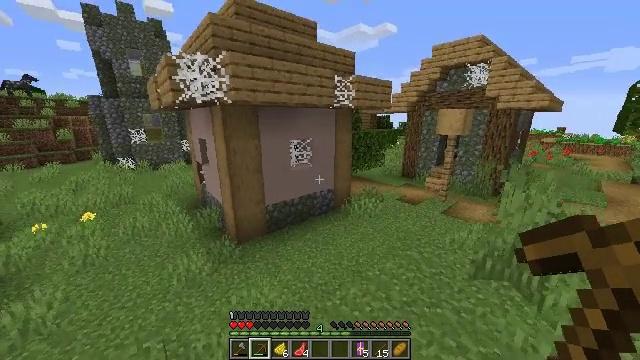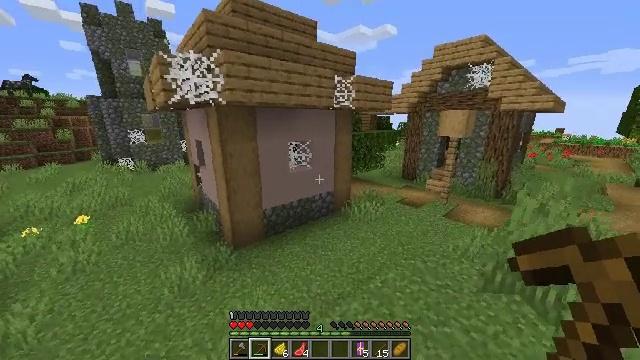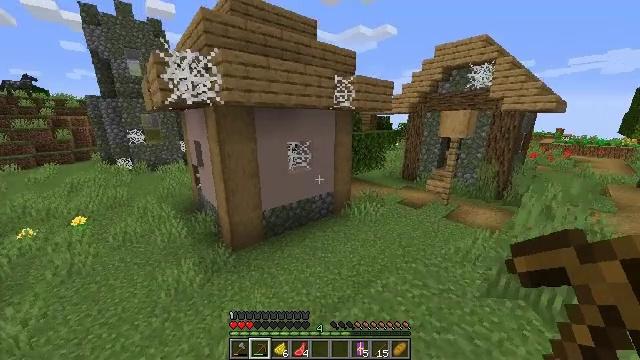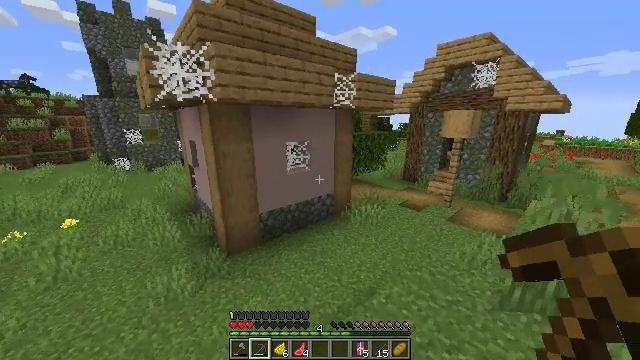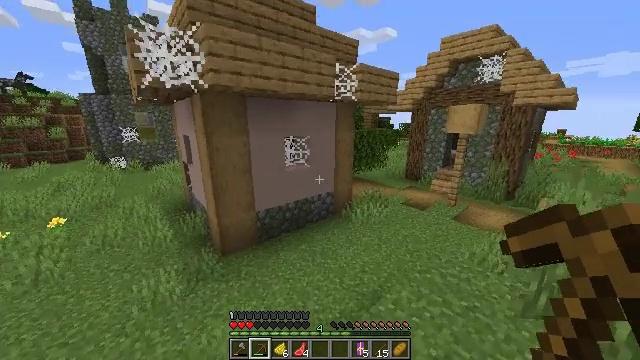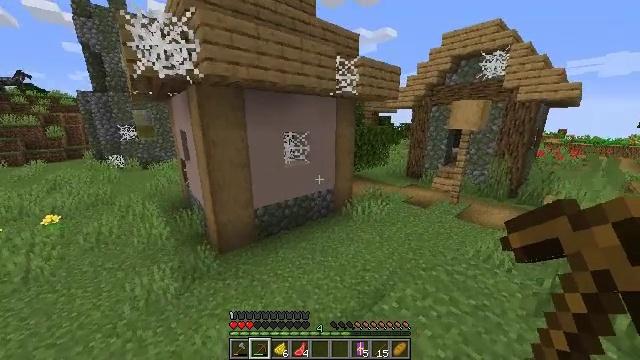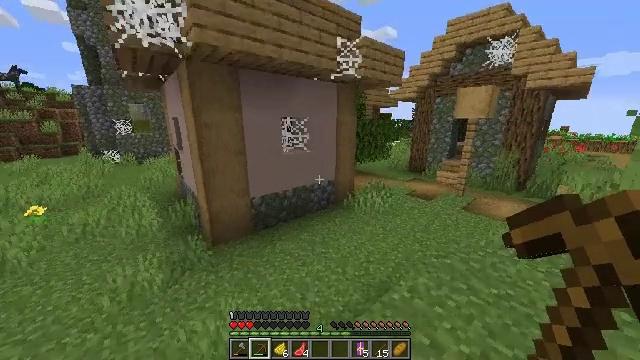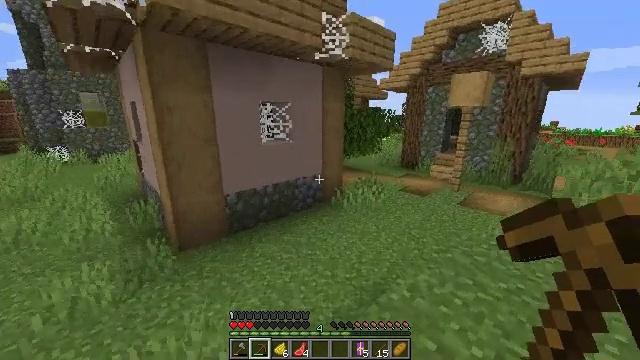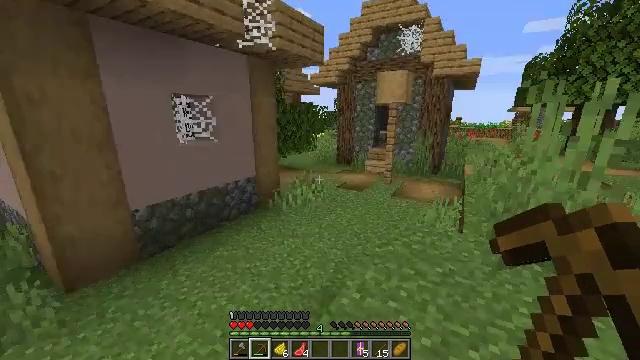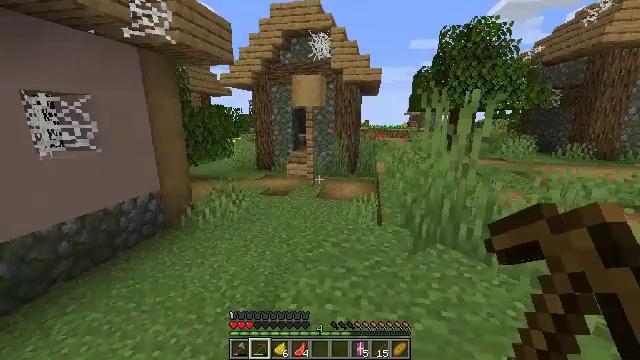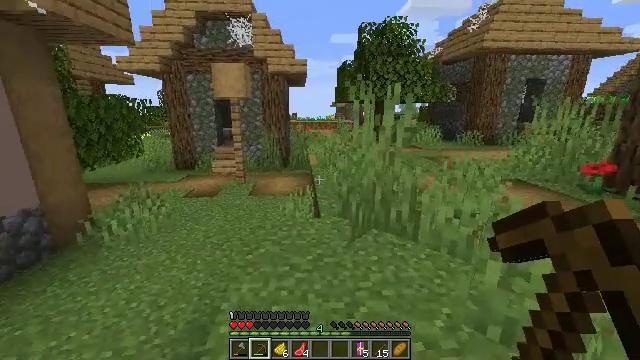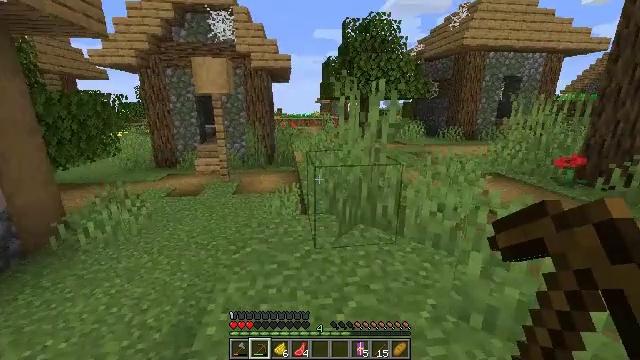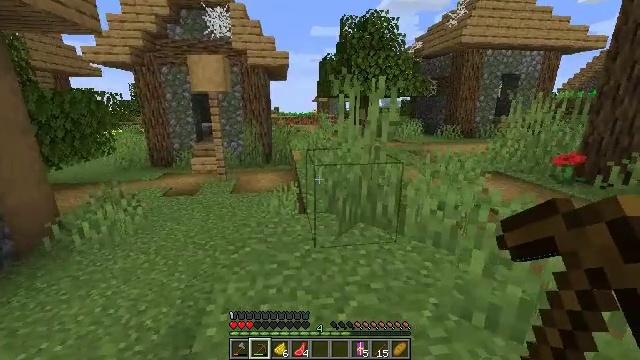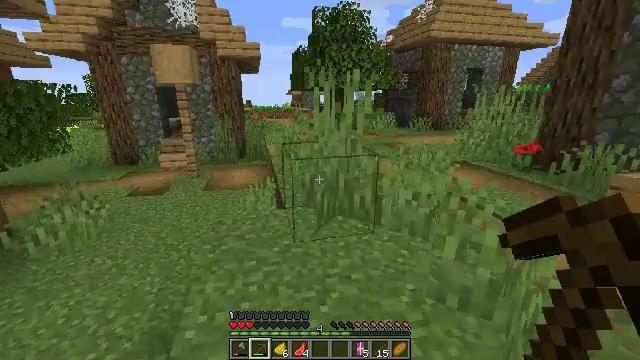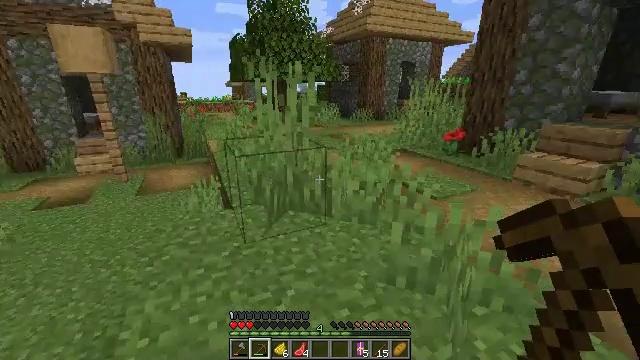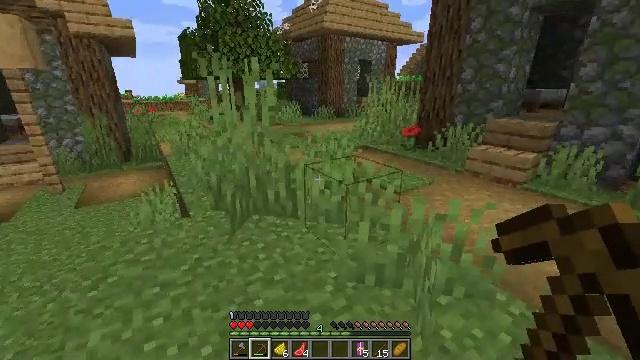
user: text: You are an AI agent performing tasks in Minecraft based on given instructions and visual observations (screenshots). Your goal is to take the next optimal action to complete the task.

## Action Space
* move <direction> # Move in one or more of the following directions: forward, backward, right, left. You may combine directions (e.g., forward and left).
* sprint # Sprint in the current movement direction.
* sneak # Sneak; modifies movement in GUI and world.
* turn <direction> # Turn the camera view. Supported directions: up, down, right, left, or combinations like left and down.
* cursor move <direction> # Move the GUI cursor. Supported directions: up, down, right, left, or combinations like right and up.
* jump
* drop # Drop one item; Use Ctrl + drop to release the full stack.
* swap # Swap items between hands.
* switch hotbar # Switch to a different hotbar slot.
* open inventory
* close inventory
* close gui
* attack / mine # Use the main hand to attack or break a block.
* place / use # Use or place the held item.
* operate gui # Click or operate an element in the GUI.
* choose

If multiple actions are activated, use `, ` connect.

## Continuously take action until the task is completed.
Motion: motion action
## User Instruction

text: Break the white terracotta block.
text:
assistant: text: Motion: move forward
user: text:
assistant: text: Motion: move forward
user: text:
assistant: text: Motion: move forward
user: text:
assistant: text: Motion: move forward
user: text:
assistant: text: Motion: move forward
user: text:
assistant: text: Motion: no_op
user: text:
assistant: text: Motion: turn right
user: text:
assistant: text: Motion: turn right
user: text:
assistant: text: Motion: turn right and up
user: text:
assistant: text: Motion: turn right and down
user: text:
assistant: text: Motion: turn right
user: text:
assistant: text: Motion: no_op
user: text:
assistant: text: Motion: turn right and down
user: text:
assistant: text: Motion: move forward, turn right and down
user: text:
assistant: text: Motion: move forward, turn right
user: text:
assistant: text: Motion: move forward, turn right
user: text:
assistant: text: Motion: move forward, turn right
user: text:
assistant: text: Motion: move forward, turn right
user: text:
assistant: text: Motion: move forward, jump
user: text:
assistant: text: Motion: move forward, jump
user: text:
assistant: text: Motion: move forward, turn left, jump
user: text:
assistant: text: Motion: move forward, turn left and up
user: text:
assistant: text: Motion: move forward, turn left
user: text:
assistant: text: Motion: move forward, turn left and down
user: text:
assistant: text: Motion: move forward, turn left
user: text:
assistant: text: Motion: move forward, turn left and up
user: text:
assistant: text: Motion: move forward
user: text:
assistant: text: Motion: move forward
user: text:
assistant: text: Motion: move forward
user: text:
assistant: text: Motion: move forward, turn left